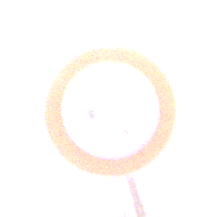
Verkehrszeichen: VerbotFahrzeugeAllerArt
Umgebung: Outdoor, Urban
Tageszeit: SunriseSunset
Wetter: Clear
Licht: Natural
Jahreszeit: NotSpecified
Kontrast: MediumContrast